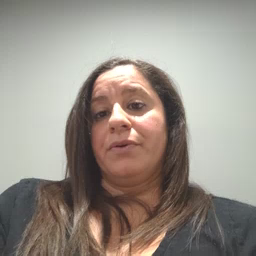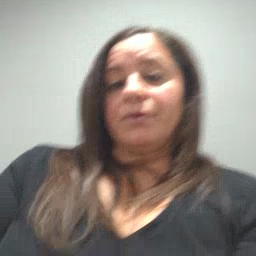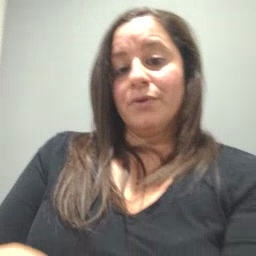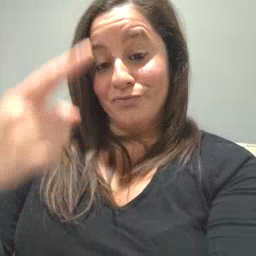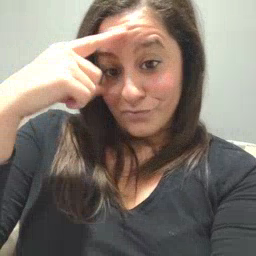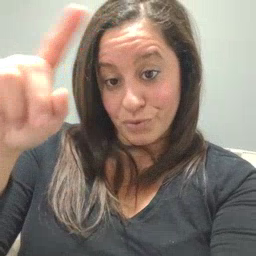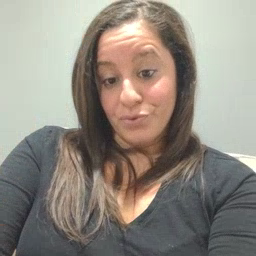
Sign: for